Question: I use ActionBarSherlock. Everything would be OK if my action bar were above the tabs.
'''
public class MyList extends SherlockListActivity implements ActionBar.TabListener {
@Override
protected void onCreate(Bundle savedInstanceState) {
super.onCreate(savedInstanceState);
setContentView(R.layout.countries_list);
ActionBar actionBar = getSupportActionBar();
actionBar.setDisplayOptions(ActionBar.DISPLAY_HOME_AS_UP | ActionBar.DISPLAY_SHOW_TITLE);
actionBar.setNavigationMode(ActionBar.NAVIGATION_MODE_TABS);
// Inflating tabs and views
}
// onTab methods
}
'''

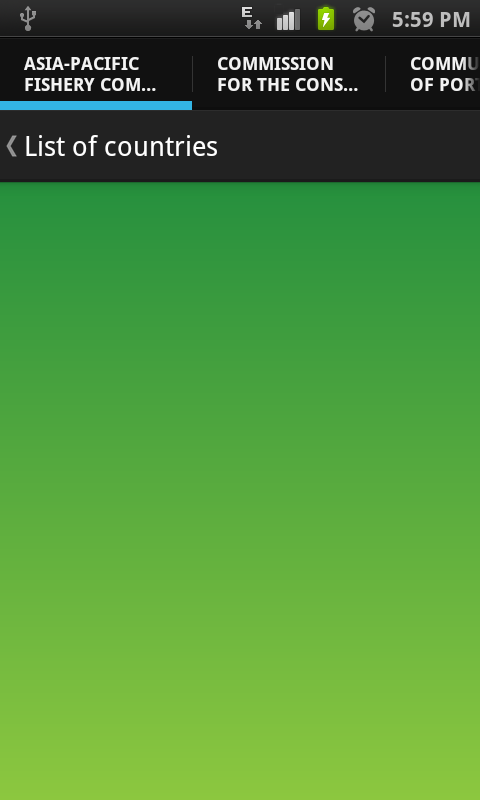
Answer: This is a bug in the framework that was only fixed in Android 4.2. ActionBarSherlock displays the same behavior as Android 4.0 for consistency. Even if it was fixed in ABS you'd still see this broken behavior on 4.0 and 4.1 in your apps.